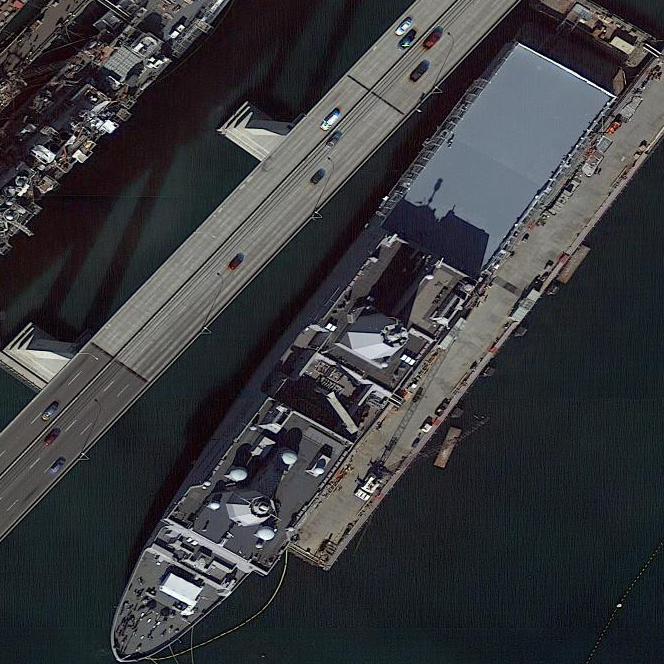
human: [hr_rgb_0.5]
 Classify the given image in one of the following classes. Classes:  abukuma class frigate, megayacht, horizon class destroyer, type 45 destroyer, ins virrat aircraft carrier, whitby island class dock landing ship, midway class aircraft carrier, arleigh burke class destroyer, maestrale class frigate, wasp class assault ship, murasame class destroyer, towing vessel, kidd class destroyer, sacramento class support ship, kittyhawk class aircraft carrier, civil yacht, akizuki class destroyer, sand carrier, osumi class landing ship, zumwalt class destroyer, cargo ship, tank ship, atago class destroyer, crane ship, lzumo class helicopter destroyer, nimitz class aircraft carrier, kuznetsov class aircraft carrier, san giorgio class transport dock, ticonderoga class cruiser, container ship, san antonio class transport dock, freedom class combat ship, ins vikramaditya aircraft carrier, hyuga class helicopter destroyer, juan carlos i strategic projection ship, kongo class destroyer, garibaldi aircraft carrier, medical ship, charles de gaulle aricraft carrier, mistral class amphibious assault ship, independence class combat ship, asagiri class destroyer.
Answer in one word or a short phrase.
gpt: San Antonio class transport dock